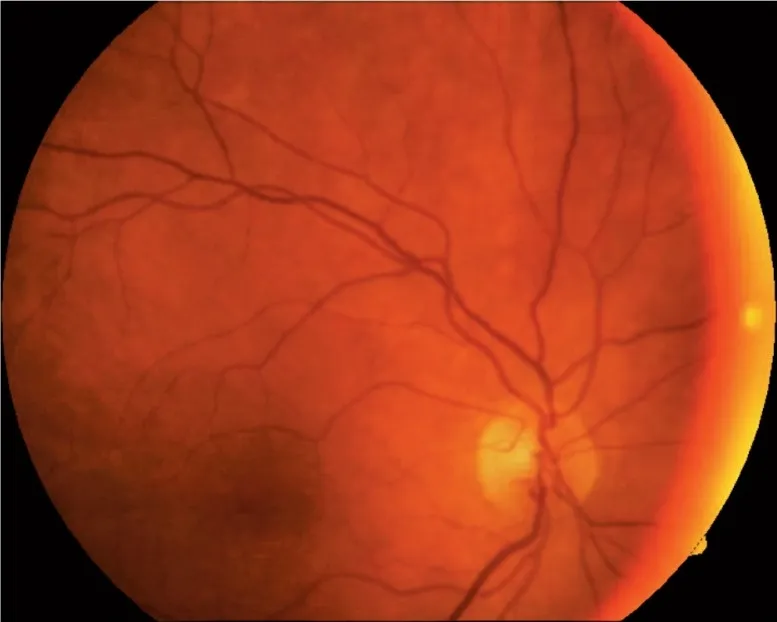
Fundus photograph of the right eye.
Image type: ophthalmic_imaging (fundus_photograph)